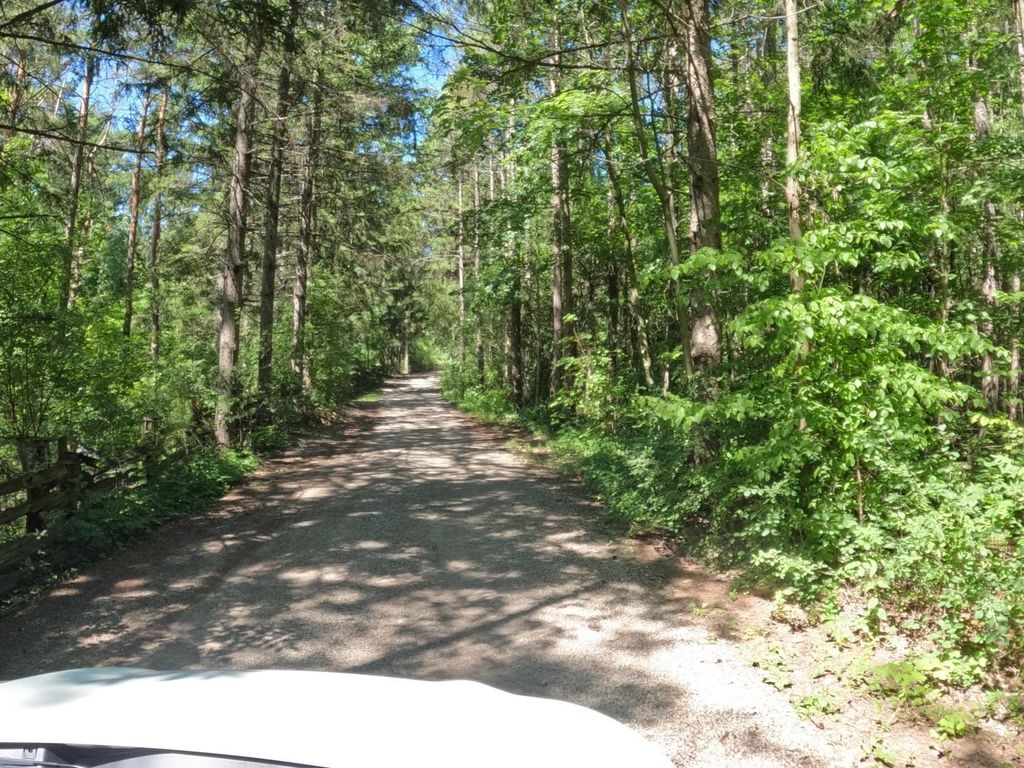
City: kitchener-waterloo